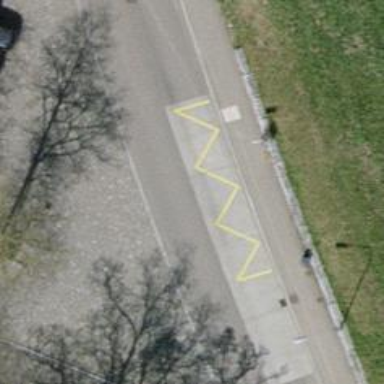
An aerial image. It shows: Public transport stop position.